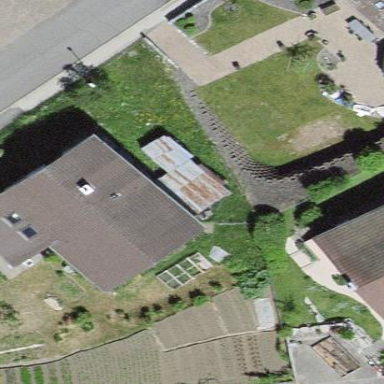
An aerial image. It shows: Residential building.